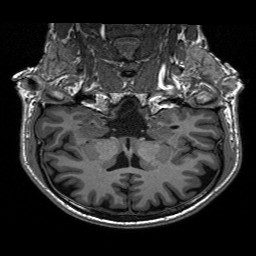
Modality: T1w
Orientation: sagittal
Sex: male
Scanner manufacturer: siemens
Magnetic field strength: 3 T
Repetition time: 2.3 s
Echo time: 0.00197 s